Aerial crown-view tile of a tropical tree (Barro Colorado Island, Panama), acquired 20250616:
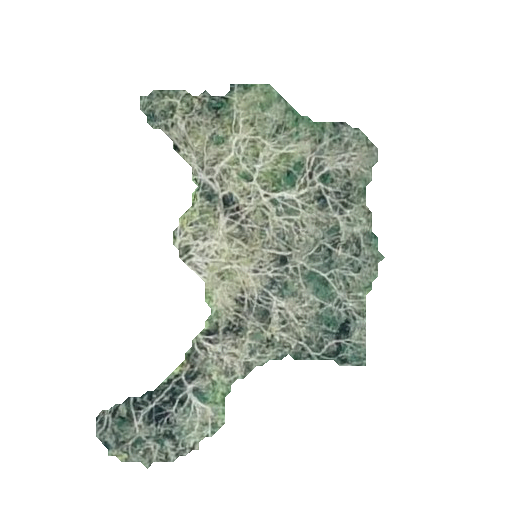
Species: Luehea seemannii
GBIF accepted scientific name: Luehea seemannii
Crown area: 82.929 m²